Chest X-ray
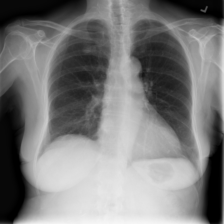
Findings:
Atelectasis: negative
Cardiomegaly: negative
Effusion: positive
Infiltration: positive
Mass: negative
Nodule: negative
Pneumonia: negative
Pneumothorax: negative
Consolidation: negative
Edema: negative
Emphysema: negative
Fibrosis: negative
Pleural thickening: negative
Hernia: negative